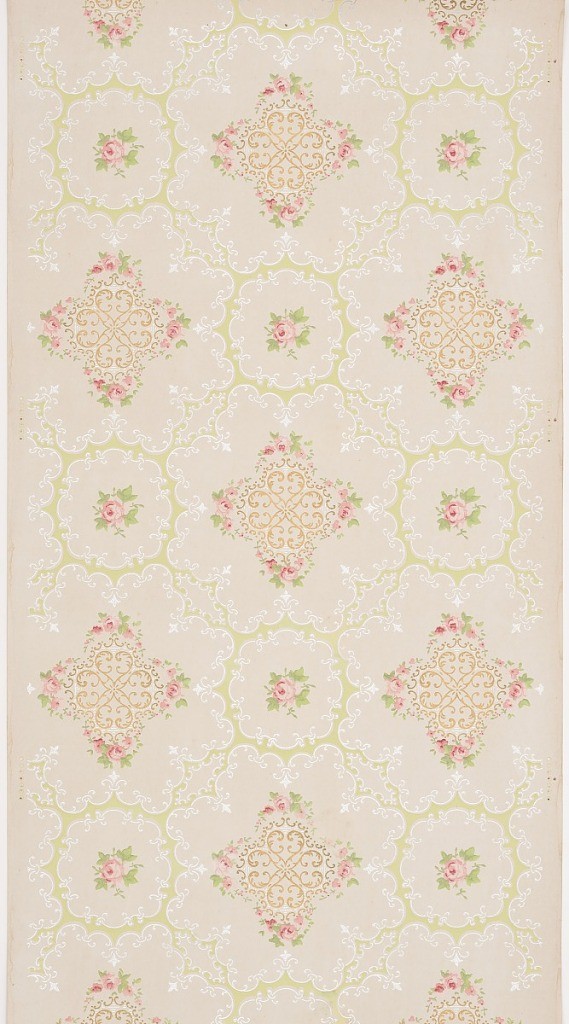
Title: Ceiling paper
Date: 1905–1915
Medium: Machine-printed paper, liquid mica
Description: On pinkish-gray ground, rounded cloud-like medallions containing pink floral medallions made up of gold scrolls and pink flowers.